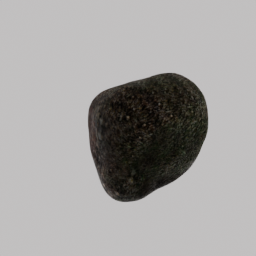
Label: nature